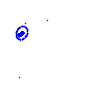
Particle: electron